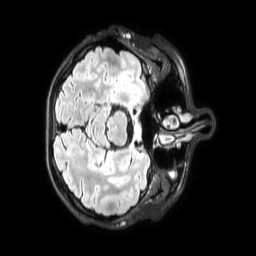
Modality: FLAIR
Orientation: axial
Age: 29
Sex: female
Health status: healthy
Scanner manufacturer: philips
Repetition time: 4.8 s
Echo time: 0.2934 s